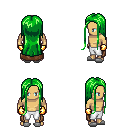
a pixel art fantasy rpg character, male body template, human, tanned skin, brown cape, white pants, green extra-long hairstyle, gold gloves, white slippers, four views (front, back, left, right), 2x2 character sprite sheet, small pixel art, hard edges, no anti-aliasing